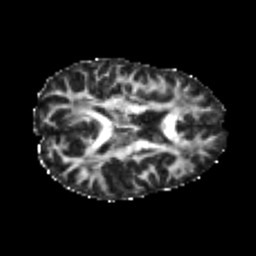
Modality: FA
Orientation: axial
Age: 25
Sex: female
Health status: healthy
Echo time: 0.074 s